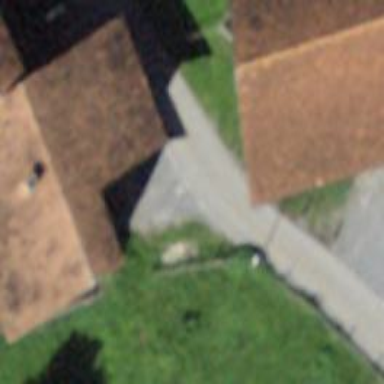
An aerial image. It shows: Driveway made of fine gravel.